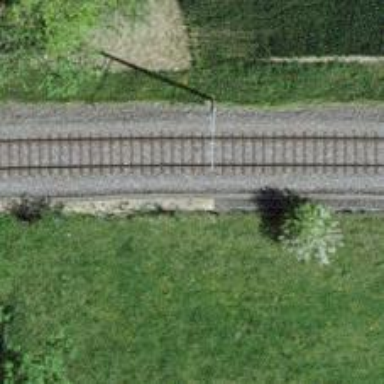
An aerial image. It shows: Railway track with contact lines for electrification.